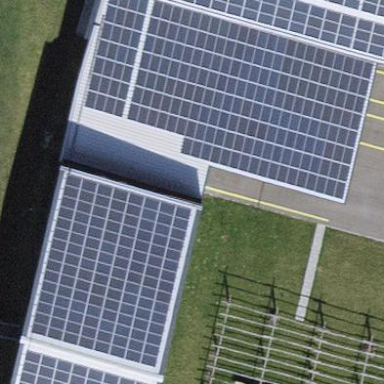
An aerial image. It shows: Solar photovoltaic panel generating electricity through small installation.